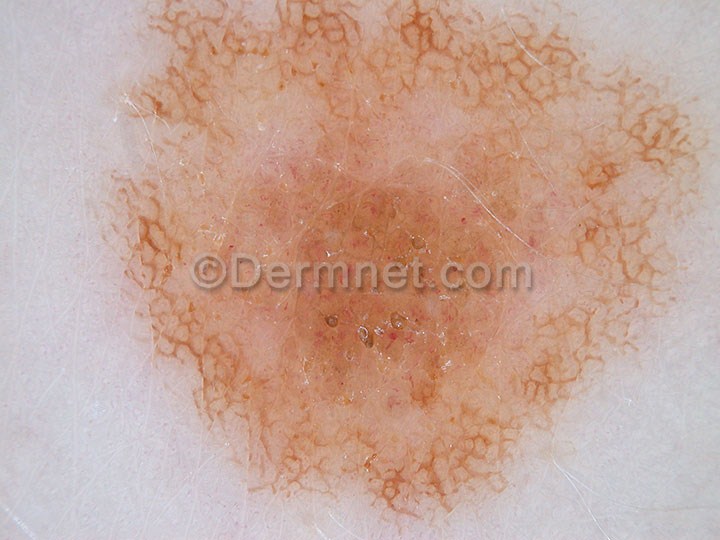
Disease: Melanoma Skin Cancer Nevi and Moles